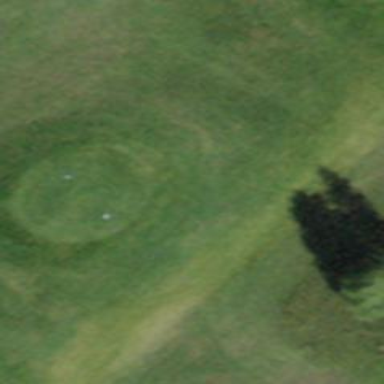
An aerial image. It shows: Golf tee on grassy land.